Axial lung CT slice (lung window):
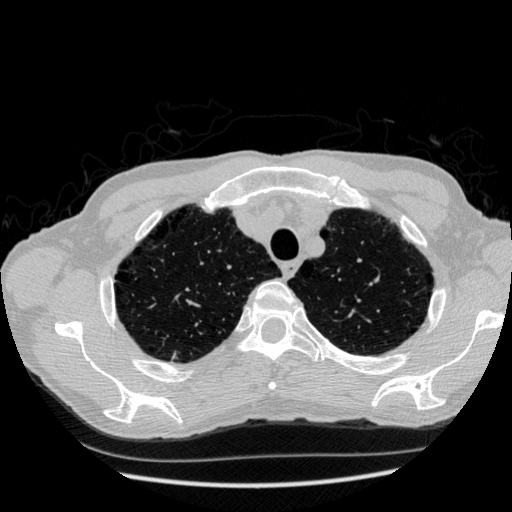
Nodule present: no